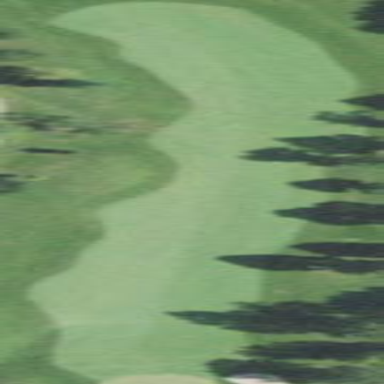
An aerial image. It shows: Scenic golf fairway.